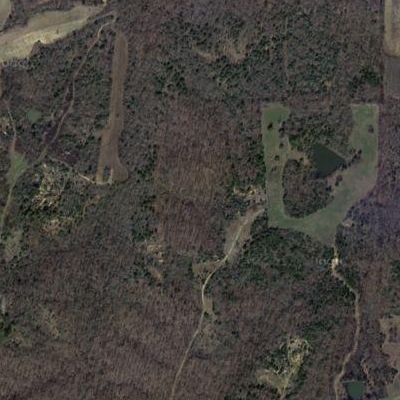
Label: eForest